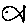
Label: fish